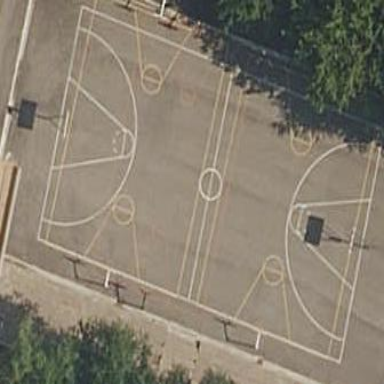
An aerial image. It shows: Basketball court on pitch.